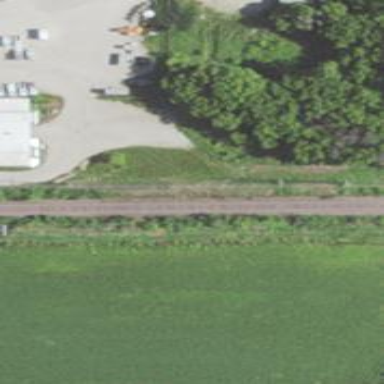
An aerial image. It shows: Rail spur service.